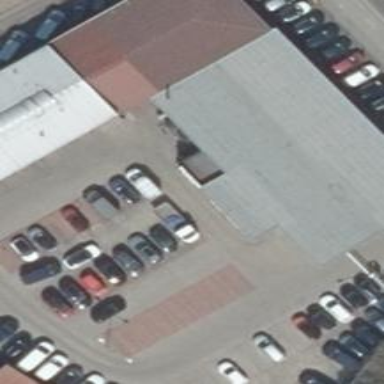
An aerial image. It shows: Retail area with car shop.